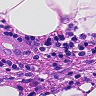
Metastatic tissue present: yes